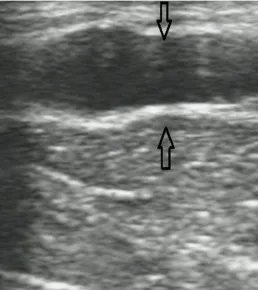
(A) The cords under the axilla present Eco of a tube structure. Blood is observed in the tube structures of.
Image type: radiology (ultrasound)